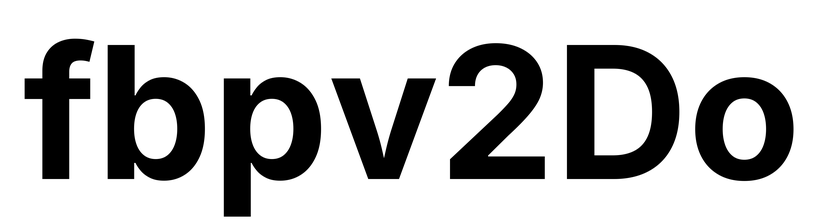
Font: Inter_Bold